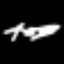
Label: squiggle